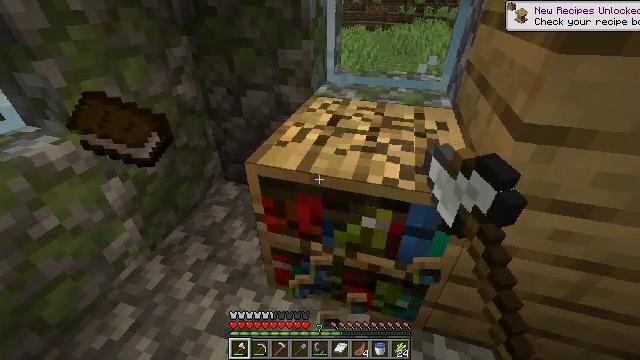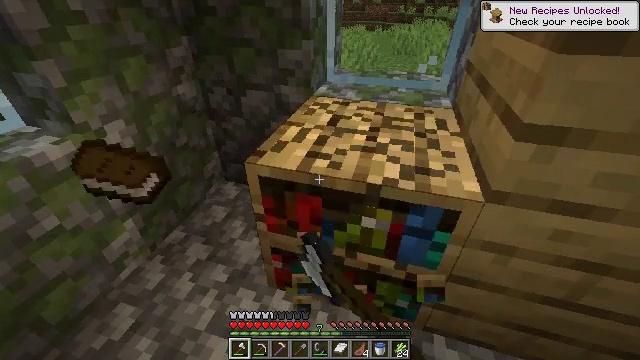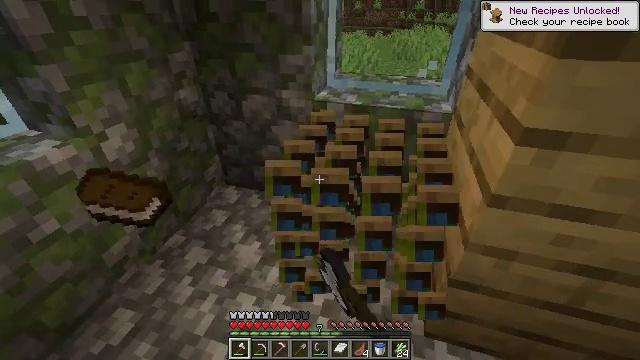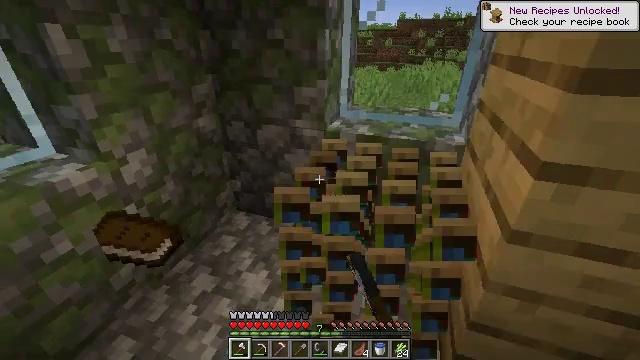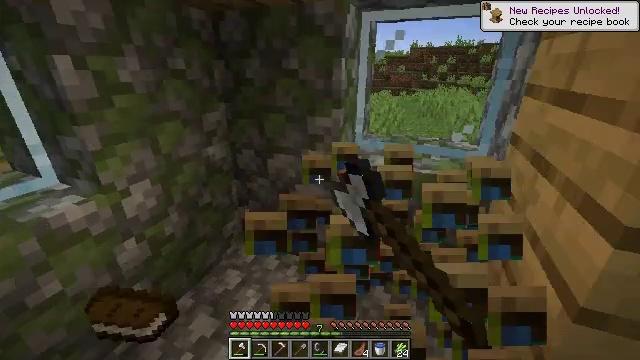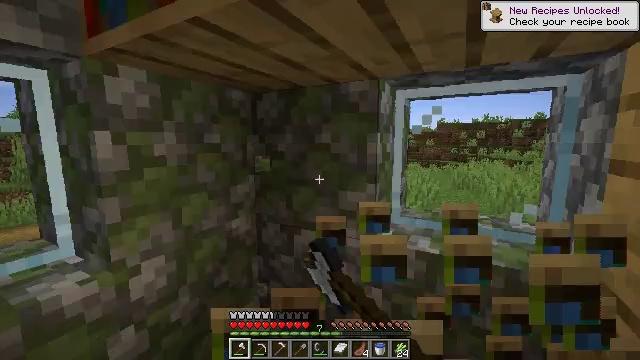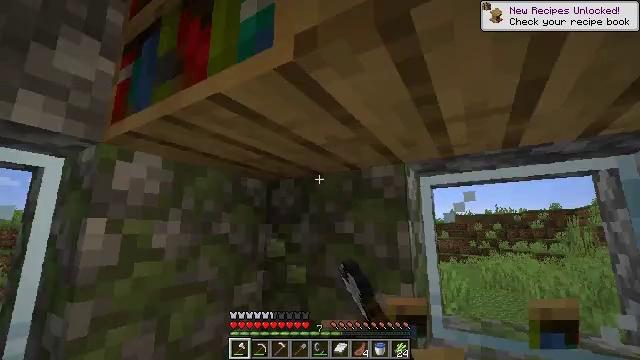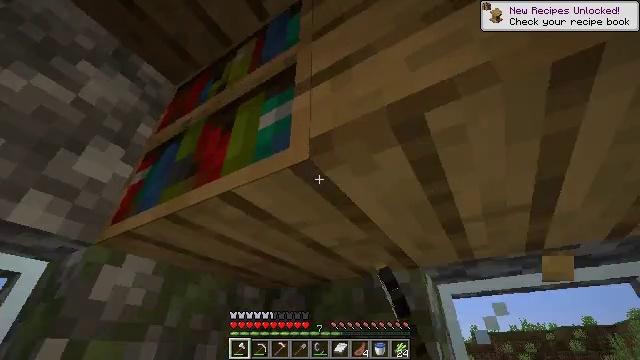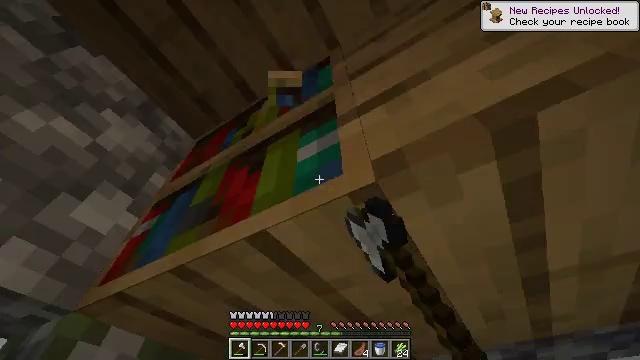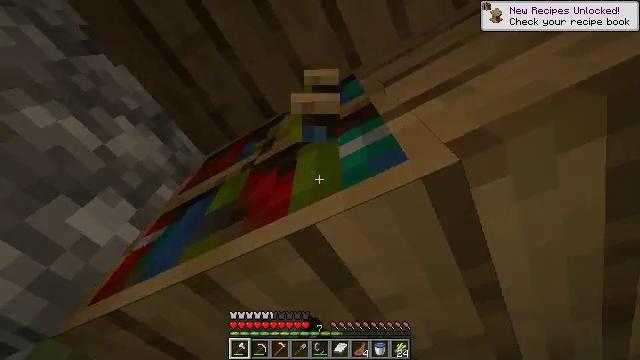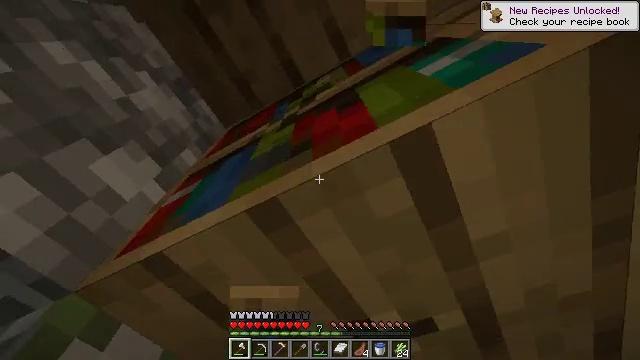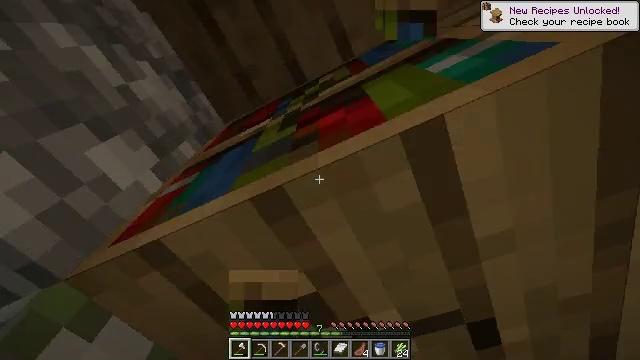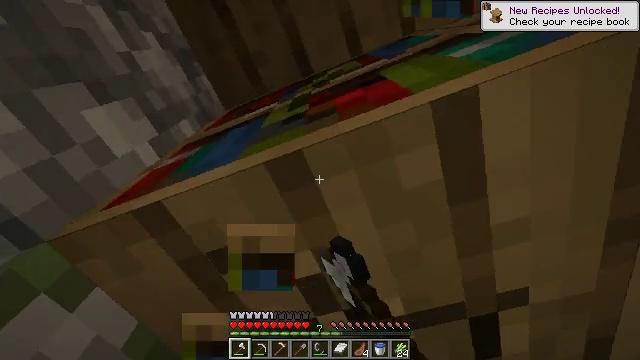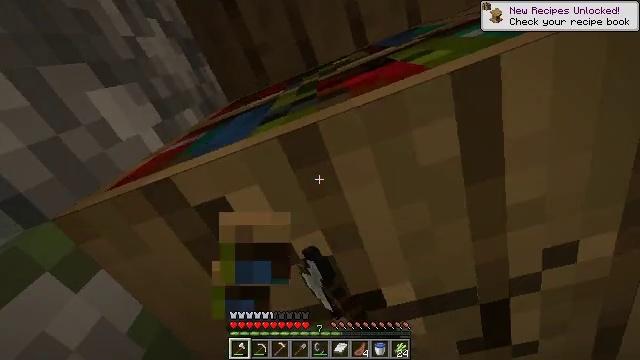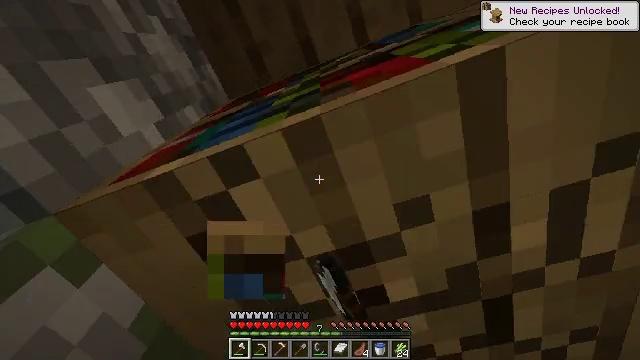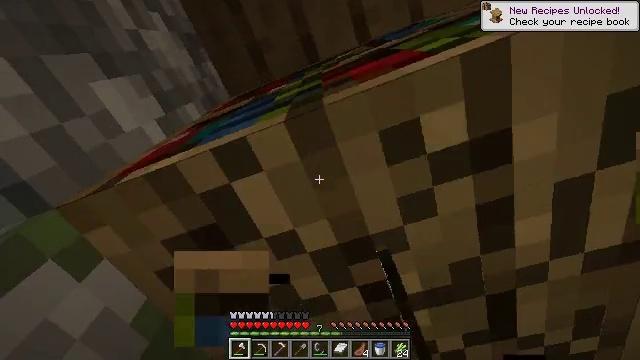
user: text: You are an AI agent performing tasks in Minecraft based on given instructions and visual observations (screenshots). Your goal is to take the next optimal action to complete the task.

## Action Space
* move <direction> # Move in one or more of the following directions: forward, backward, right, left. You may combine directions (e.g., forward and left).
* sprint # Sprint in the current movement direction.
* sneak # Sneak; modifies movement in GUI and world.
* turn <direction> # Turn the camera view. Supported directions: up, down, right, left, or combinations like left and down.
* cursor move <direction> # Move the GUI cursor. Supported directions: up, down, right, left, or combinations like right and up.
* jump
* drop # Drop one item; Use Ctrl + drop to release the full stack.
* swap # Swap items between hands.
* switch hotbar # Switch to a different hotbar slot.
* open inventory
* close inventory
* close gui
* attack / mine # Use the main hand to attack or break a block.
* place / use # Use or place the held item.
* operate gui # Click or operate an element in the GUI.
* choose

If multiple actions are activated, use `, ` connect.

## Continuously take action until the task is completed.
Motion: motion action
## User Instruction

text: Mine the bookshelf to gather resources.
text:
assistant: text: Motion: attack / mine
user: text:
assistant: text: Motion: attack / mine
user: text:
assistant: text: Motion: move forward, turn left and up, attack / mine
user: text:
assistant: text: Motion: move forward, turn left and up, attack / mine
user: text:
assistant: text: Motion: move forward, turn left and up, attack / mine
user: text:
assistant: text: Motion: move forward and move left, turn left and up, attack / mine
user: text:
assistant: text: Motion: move forward and move left, turn up, attack / mine
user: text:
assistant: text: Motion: move forward and move left, turn up, attack / mine
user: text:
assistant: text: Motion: move forward and move left, turn right and up, attack / mine
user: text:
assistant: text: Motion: turn up, attack / mine
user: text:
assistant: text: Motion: turn right, attack / mine
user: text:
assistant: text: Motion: turn right and up, attack / mine
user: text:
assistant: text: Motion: attack / mine
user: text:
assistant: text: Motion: attack / mine
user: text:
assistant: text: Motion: attack / mine
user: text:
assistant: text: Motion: turn right and down, attack / mine
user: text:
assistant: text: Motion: turn right and down, attack / mine
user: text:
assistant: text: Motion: turn right and down, attack / mine
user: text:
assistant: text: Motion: turn right and down, attack / mine
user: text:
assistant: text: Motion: turn right and down, attack / mine
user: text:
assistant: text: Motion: attack / mine